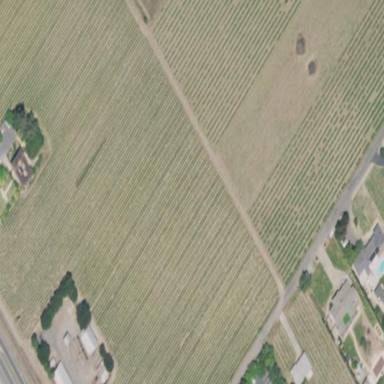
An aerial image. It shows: Vineyard with wine grapes as the crop.